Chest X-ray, PA view. Patient: 45 years old, sex M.
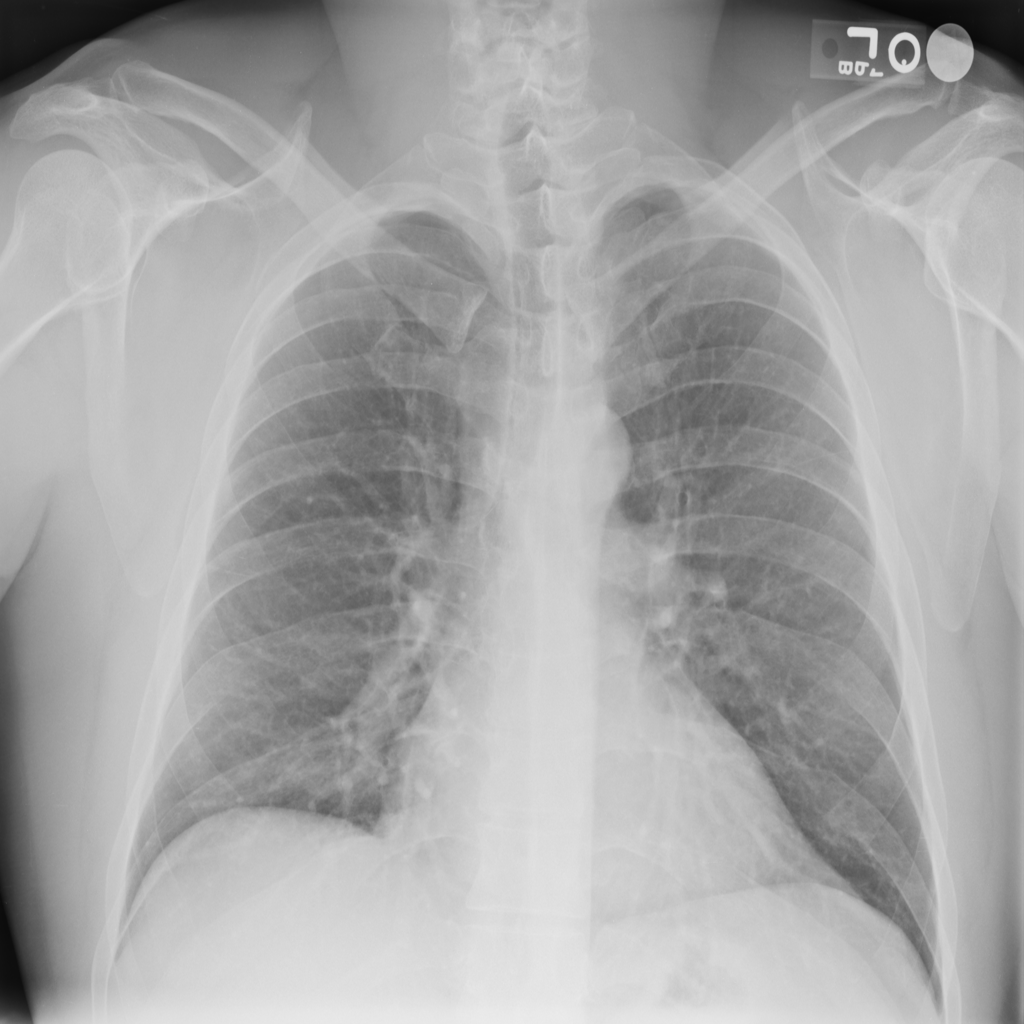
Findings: No Finding